一次函数 $y = x + b$ 与反比例函数 $y = \frac{k}{x} (k \neq 0)$ 在同一直角坐标系内的大致图象如图，则 $k$，$b$ 的取值范围是（ \quad ）

\vspace{0.5cm}

\noindent
\begin{tabular}{ll}
A. $k > 0, \ b > 0$ & B. $k < 0, \ b > 0$ \\
C. $k < 0, \ b < 0$ & D. $k > 0, \ b < 0$
\end{tabular}
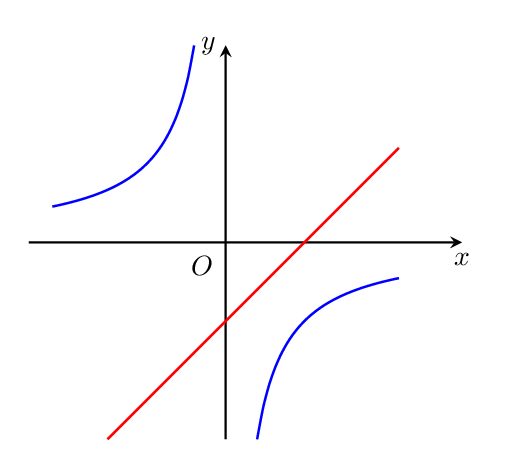
【解答】
\noindent \textbf{【答案】} C

\vspace{0.2cm}
\noindent \textbf{【分析】} 本题主要考查了反比例函数和一次函数的图象，掌握函数图象在哪个象限内与相关参数的关系是解题的关键．先判断出一次函数$y=x+b$与反比例函数$y=\dfrac{k}{x}(k\neq 0)$的图象在哪个象限内，再判断出$k$、$b$的大小即可．

\vspace{0.2cm}
\noindent \textbf{【详解】} 解：$\because$一次函数$y=x+b$的图象与$y$轴的交点在$y$轴的负半轴上，
$\therefore b<0$，
$\because$反比例函数$y=\dfrac{k}{x}(k\neq 0)$的图象位于第二、四象限，
$\therefore k<0$，
综上所述，$k<0$，$b<0$，
故选：C．